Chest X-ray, AP view. Patient: 56 years old, sex M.
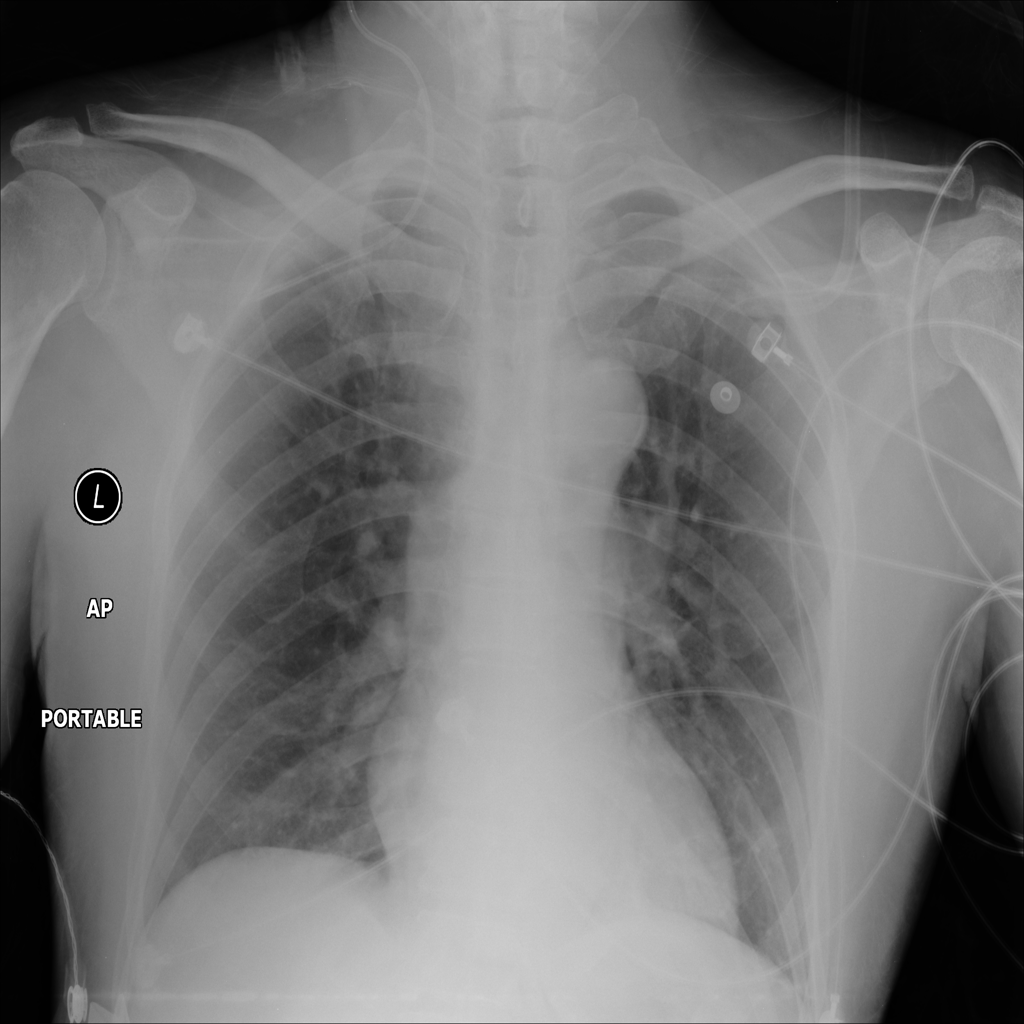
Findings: No Finding